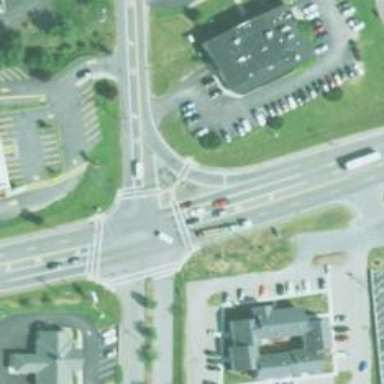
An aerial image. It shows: Uncontrolled road crossing with marked lines.